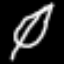
Label: leaf